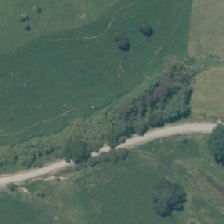
Land cover: deciduous_hardwood